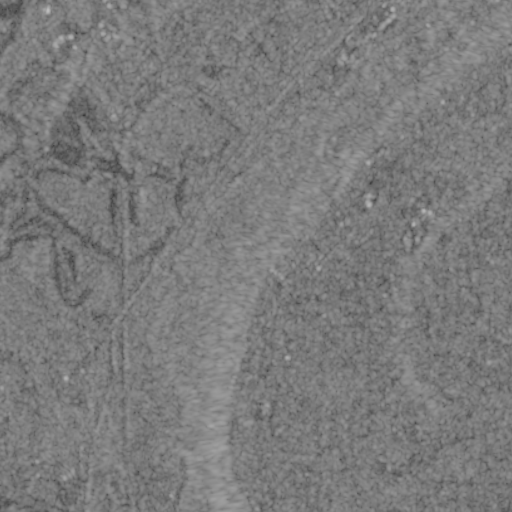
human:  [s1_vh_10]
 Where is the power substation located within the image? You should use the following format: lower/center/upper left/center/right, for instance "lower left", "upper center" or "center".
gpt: The power substation is located in the center right of the image.
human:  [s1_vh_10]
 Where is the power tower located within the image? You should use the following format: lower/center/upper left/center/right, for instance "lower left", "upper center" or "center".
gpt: The power tower is located in the left of the image.
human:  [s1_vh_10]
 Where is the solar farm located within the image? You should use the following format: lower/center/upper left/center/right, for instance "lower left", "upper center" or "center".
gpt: The solar farm is located in the lower left of the image.
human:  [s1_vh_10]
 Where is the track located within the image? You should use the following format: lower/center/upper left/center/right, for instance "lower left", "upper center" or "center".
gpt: The track is located in the center of the image.
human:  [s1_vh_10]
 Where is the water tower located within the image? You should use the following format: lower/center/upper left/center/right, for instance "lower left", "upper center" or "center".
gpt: The water tower is located in the center of the image.
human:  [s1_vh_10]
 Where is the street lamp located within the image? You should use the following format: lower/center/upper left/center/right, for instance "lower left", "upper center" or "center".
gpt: The street lamp is located in the center of the image.
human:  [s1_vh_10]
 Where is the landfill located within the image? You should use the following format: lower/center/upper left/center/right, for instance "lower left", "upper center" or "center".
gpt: There is no landfill in the image.

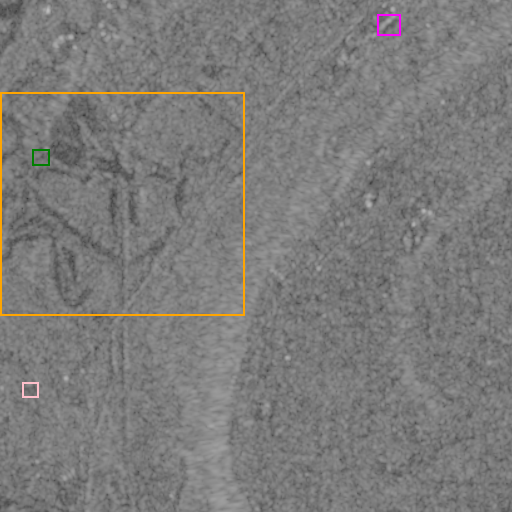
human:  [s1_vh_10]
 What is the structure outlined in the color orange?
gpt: The structure outlined in orange is a park.
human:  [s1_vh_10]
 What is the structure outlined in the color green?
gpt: The structure outlined in green is a parking lot.
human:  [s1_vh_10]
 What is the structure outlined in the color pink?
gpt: The structure outlined in pink is a solar farm.
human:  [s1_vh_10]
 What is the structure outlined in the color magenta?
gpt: The structure outlined in magenta is a building.
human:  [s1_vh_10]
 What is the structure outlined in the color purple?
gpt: There is no purple outline.